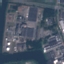
Land use / land cover class: Industrial